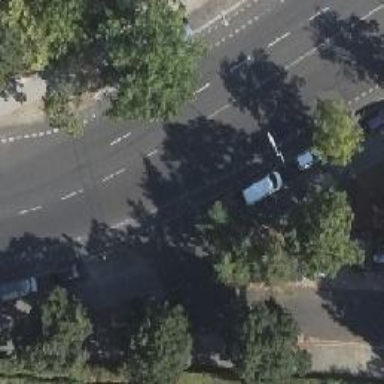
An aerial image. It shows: Secondary road with separate cycle lane. Both the road and the cycle lane have asphalt surfaces.